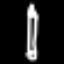
Label: pencil